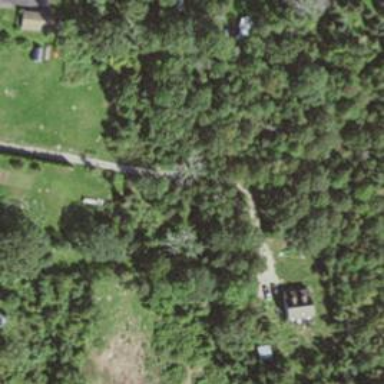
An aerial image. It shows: Residential driveway.